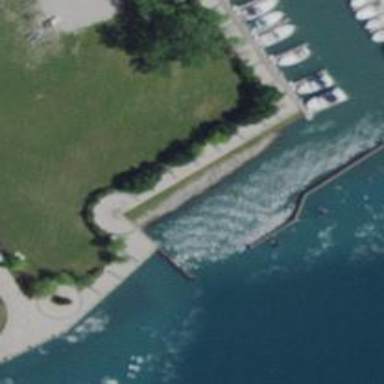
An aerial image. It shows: Breakwater structure.